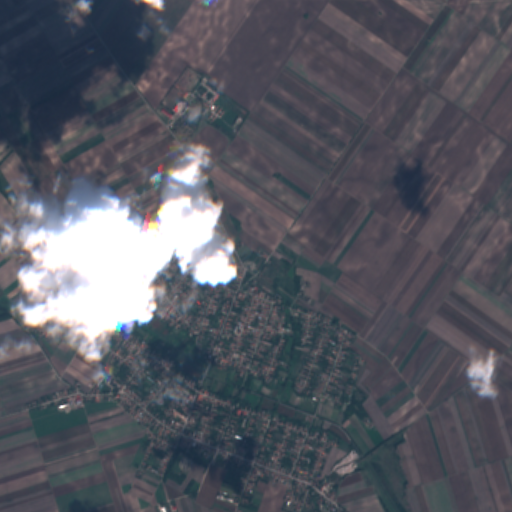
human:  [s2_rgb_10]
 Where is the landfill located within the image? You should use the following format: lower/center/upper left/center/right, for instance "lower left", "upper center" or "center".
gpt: The landfill is located in the lower right of the image.
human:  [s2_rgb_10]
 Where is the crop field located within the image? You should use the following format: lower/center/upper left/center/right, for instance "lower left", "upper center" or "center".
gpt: There is no crop field in the image.